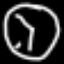
Label: clock